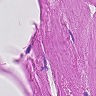
Metastatic tissue present: no